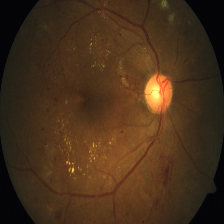
Diabetic retinopathy grade: Severe